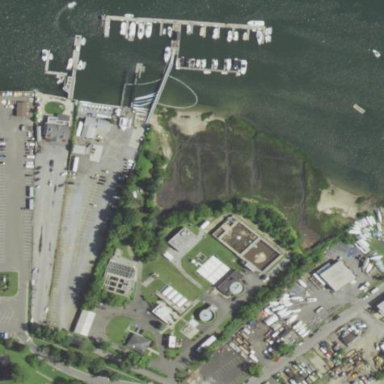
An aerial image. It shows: View of wastewater plant.